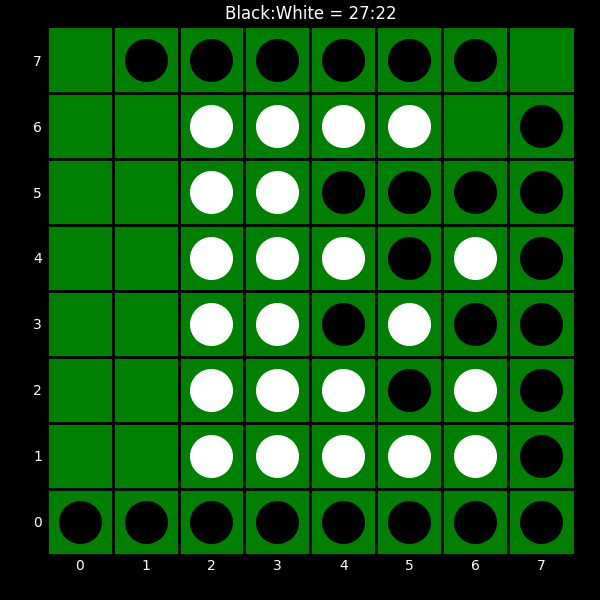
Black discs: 27
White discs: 22